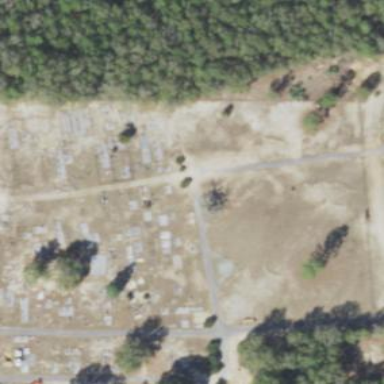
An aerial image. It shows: Cemetery.